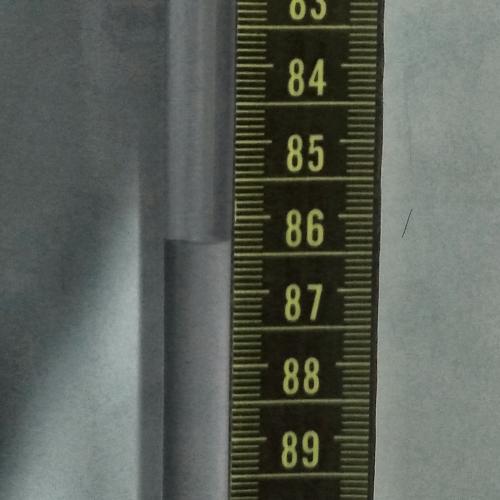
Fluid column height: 86.3 cm